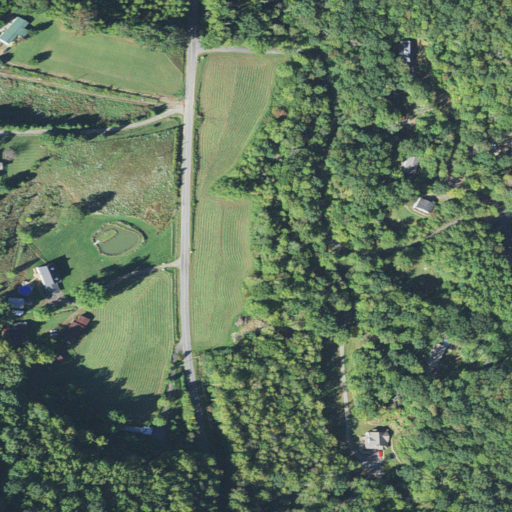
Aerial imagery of valley in North Carolina named Ballard Cove containing deciduous forest, pasture, open development, mixed forest, low intensity development, and shrub